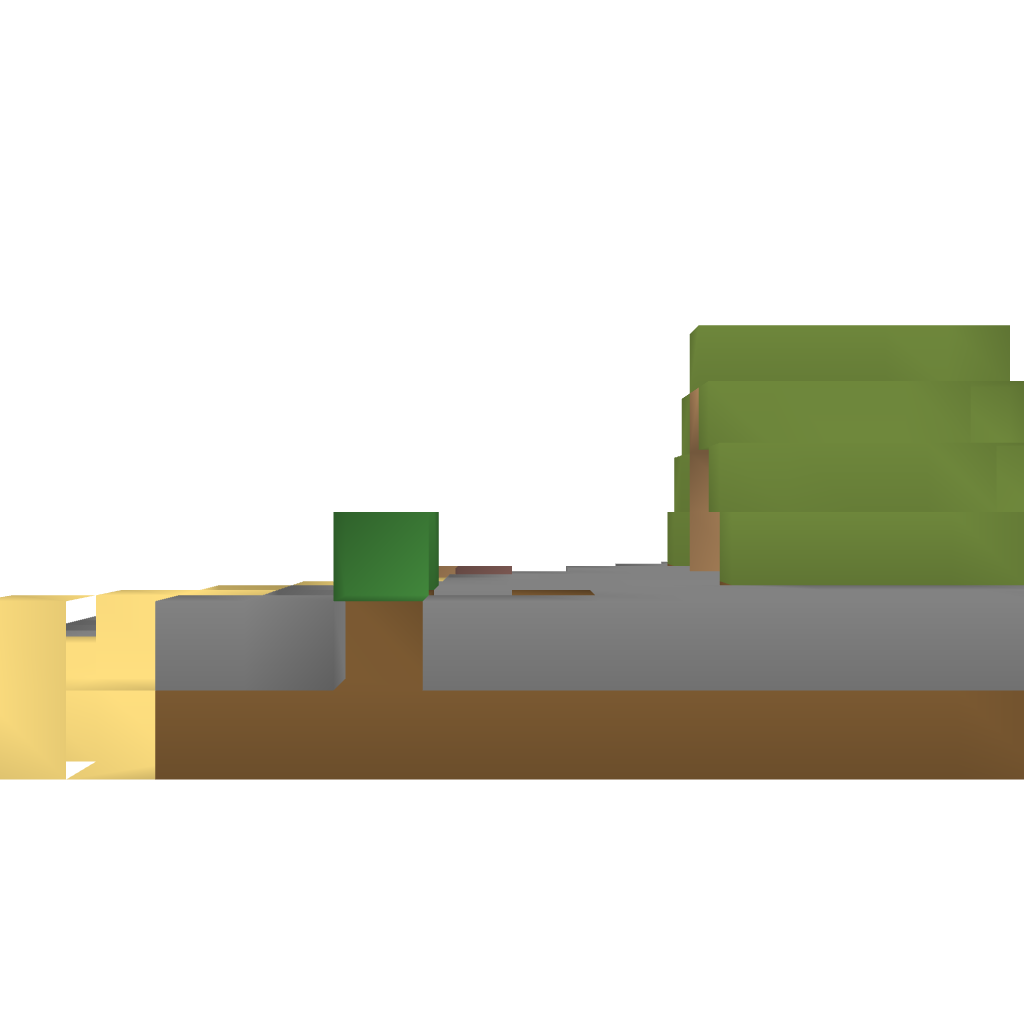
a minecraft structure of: Camping in Minecraft bad low quality